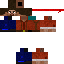
A male human skin with medium skin, wearing brown long hair dressed in a red hoodie and blue pants, featuring a closed mouth.